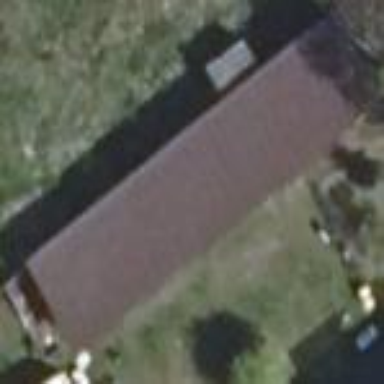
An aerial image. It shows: Red building with flat roof.